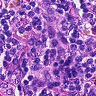
Metastatic tissue present: no